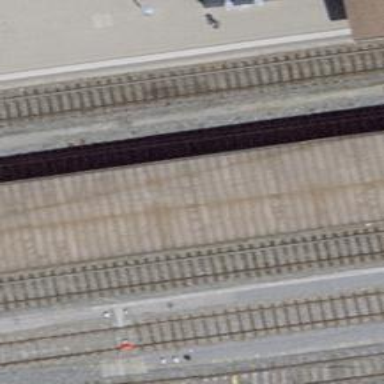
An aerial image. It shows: Public transport stop position along the railway.